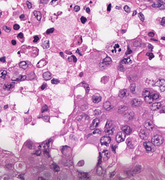
Tumor epithelial tissue: yes
Tumor-associated stroma tissue: no
Normal tissue: no